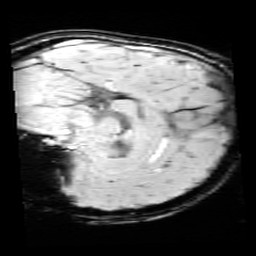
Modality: SWI
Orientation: sagittal
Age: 11
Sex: male
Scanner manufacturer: siemens
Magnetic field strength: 3 T
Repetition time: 0.027 s
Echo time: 0.02 s